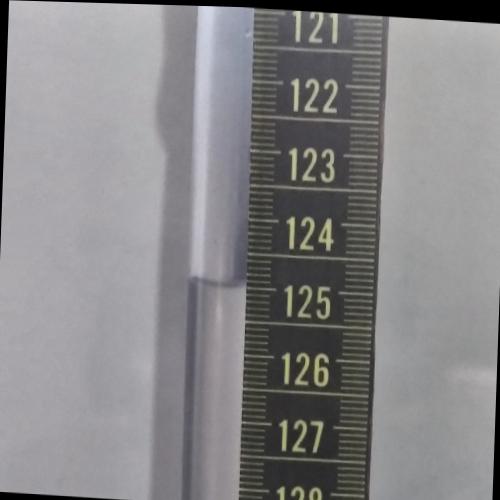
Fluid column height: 125.0 cm